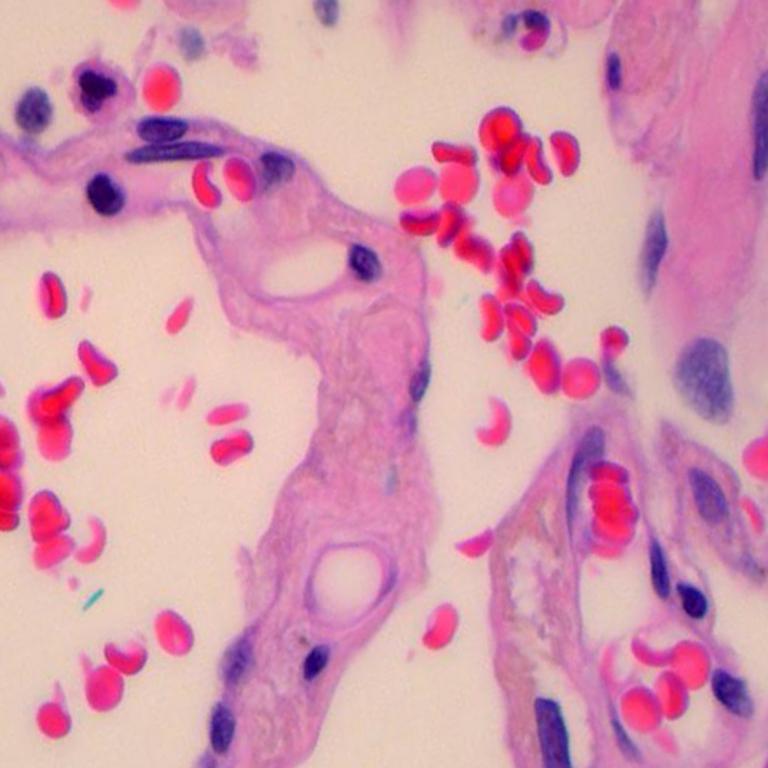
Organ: lung
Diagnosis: benign